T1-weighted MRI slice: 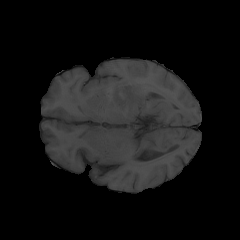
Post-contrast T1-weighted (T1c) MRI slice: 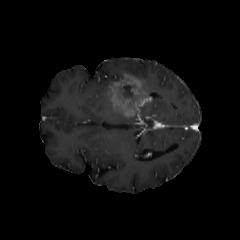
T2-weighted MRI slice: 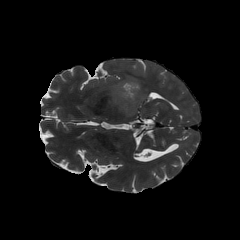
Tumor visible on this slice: yes